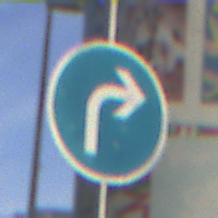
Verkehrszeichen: VorgeschriebeneFahrtrichtungRechts
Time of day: MorningAfternoon
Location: Outdoor (Urban)
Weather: PartlyCloudy
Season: NotSpecified
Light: Natural